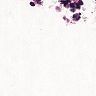
Metastatic tissue present: no